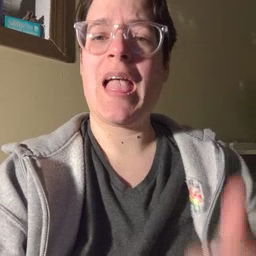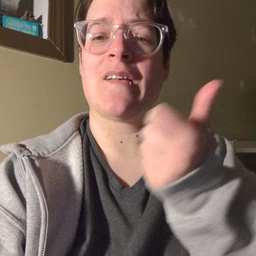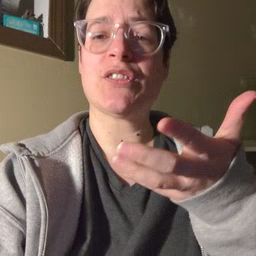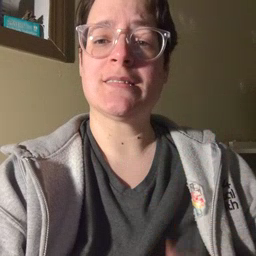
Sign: every